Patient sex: M
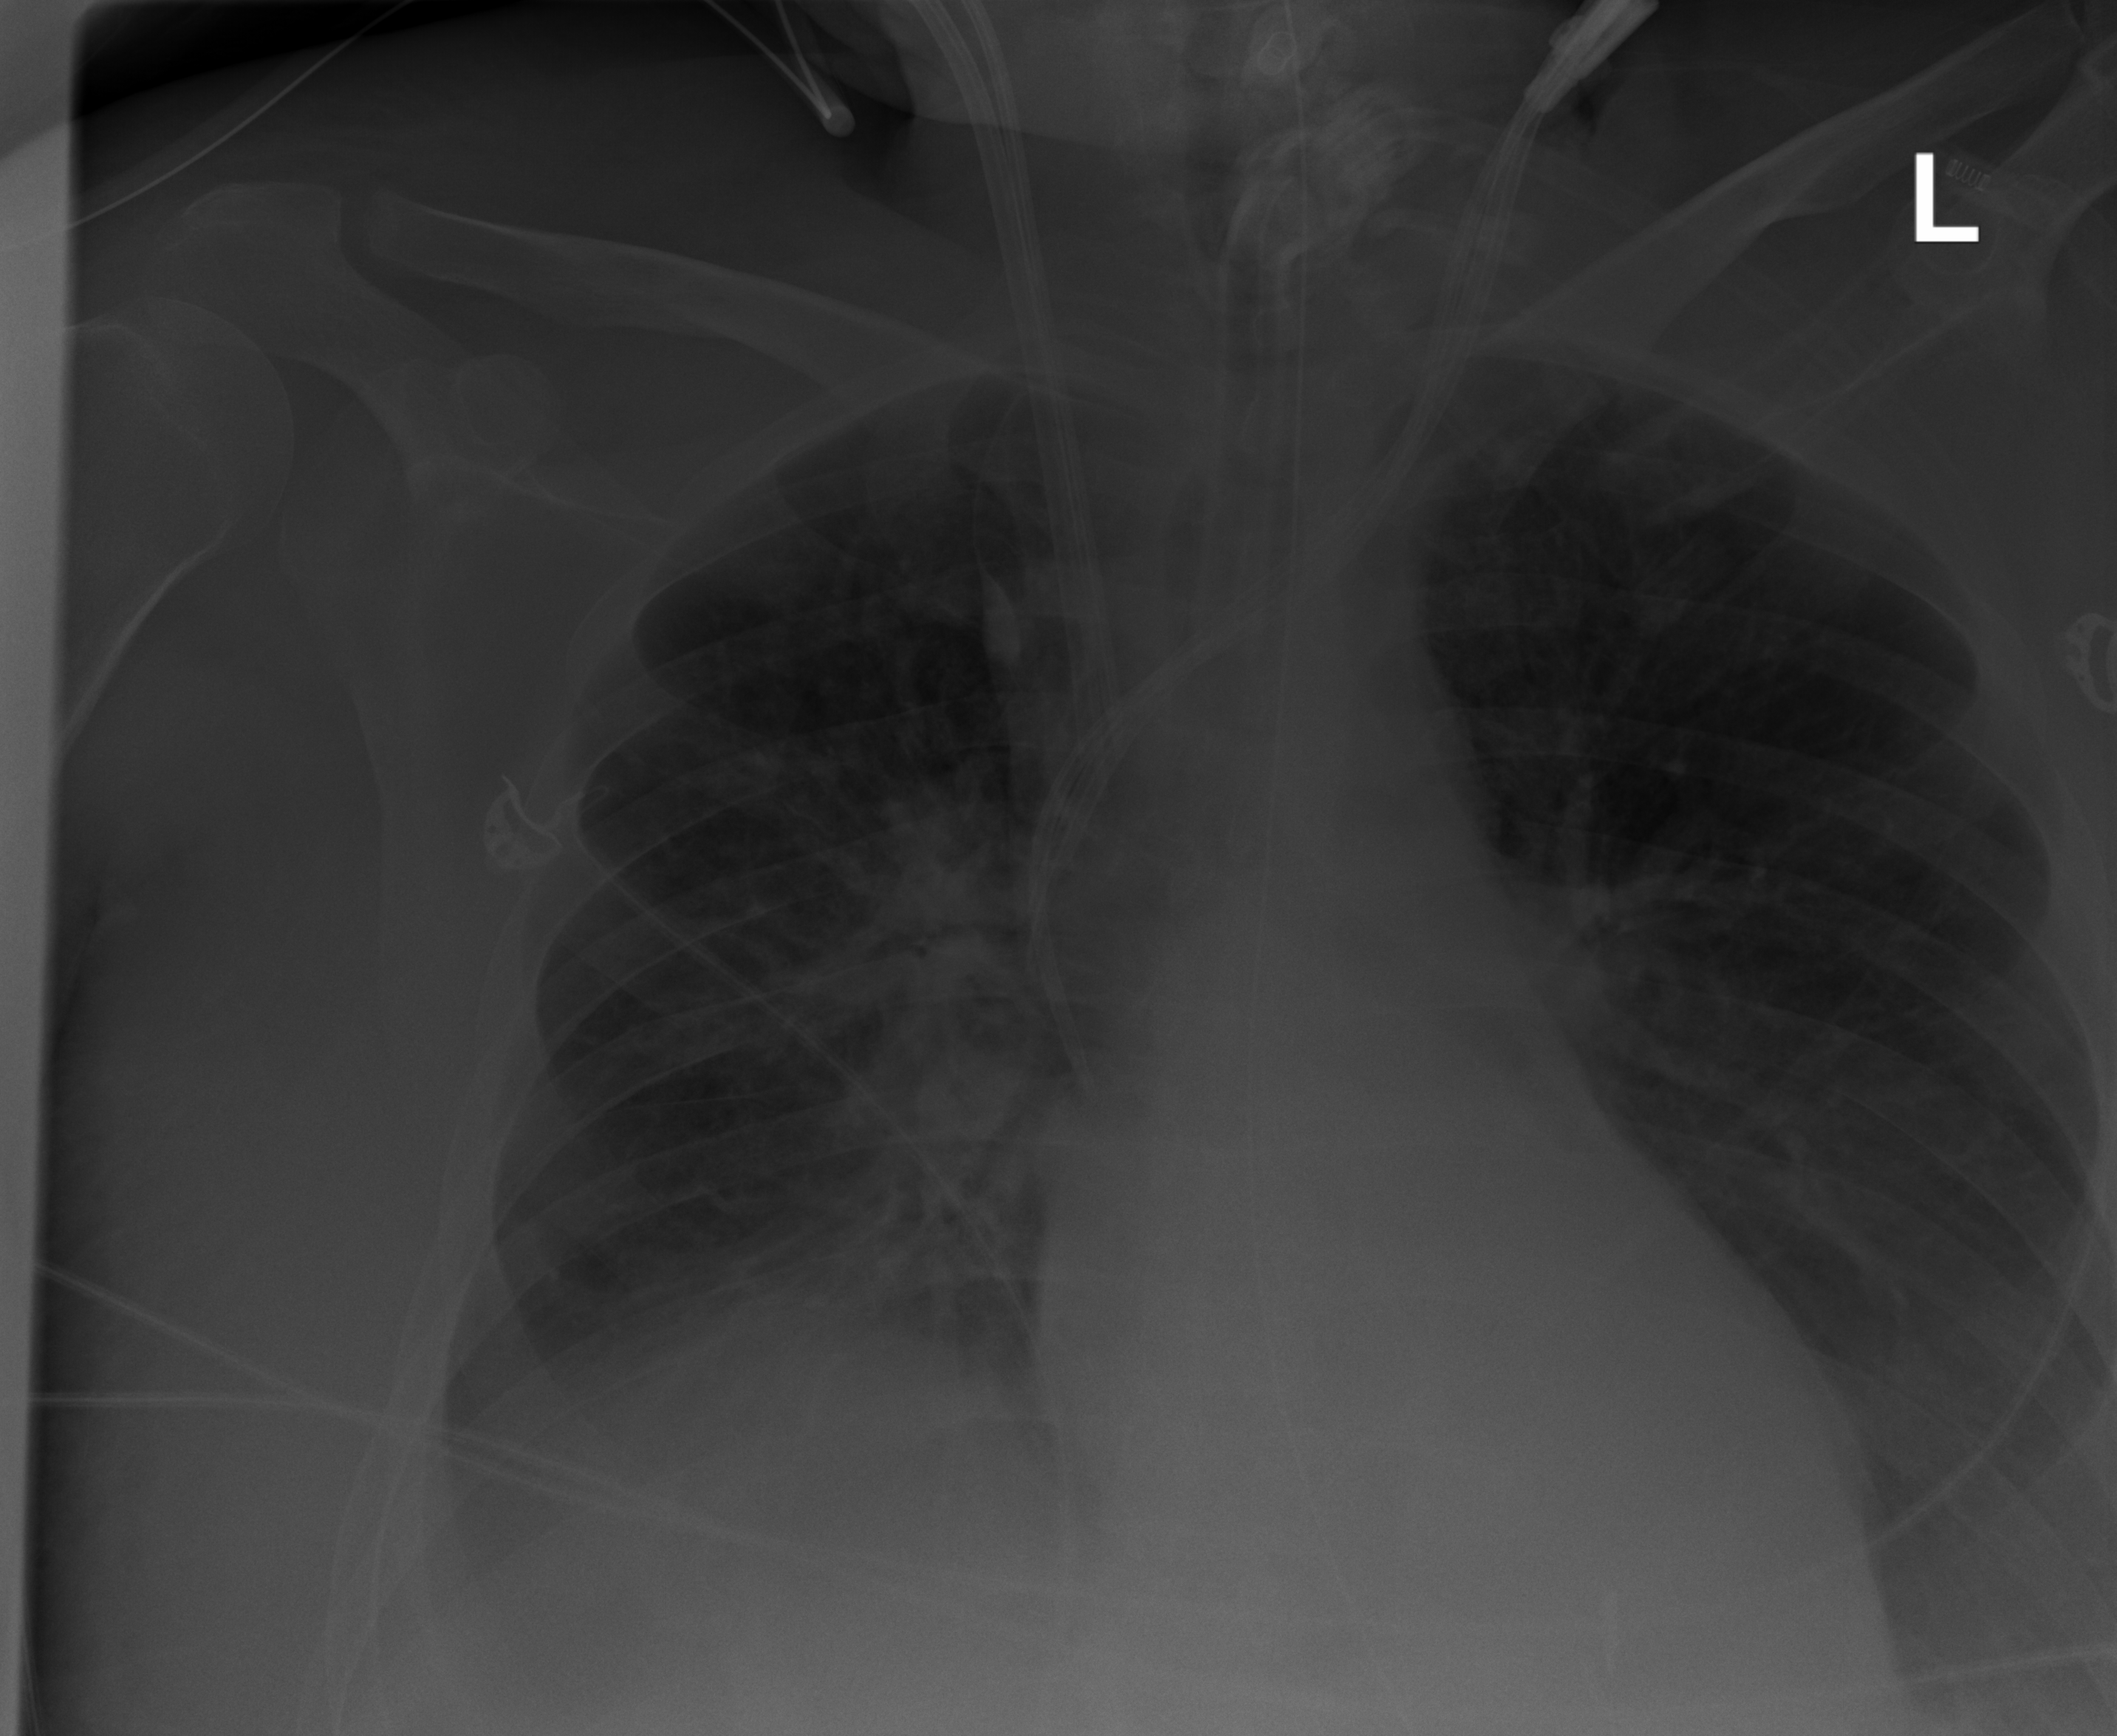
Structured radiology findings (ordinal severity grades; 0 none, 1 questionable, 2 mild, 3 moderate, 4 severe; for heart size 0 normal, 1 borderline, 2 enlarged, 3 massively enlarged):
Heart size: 1
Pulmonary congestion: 0
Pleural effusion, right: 2
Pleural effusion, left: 2
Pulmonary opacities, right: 3
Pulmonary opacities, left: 2
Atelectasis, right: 3
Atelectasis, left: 2